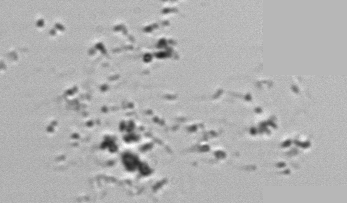
Label: Phaeocystis_debris